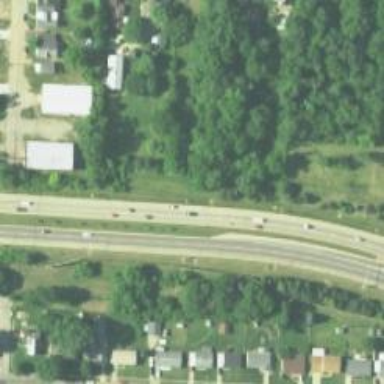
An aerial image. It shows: This image shows trunk highway that functions as expressway.